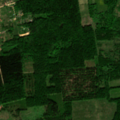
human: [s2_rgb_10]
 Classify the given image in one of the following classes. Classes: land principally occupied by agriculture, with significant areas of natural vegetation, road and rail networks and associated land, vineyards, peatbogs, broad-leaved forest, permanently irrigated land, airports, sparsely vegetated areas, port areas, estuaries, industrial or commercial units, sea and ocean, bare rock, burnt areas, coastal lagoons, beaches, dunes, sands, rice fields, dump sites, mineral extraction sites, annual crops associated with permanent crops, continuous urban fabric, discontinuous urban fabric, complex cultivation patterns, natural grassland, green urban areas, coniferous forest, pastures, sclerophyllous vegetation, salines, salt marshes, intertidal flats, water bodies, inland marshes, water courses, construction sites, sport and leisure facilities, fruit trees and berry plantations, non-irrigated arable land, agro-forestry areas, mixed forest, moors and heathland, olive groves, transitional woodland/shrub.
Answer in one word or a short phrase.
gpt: pastures, complex cultivation patterns, land principally occupied by agriculture, with significant areas of natural vegetation, broad-leaved forest, mixed forest, transitional woodland/shrub